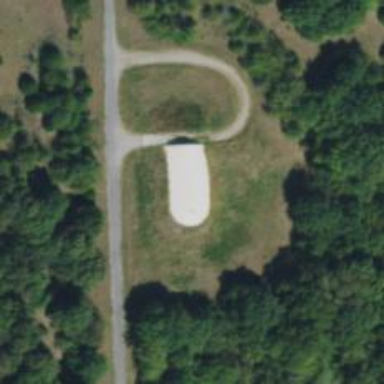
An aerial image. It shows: Military bunker for protection and defense.